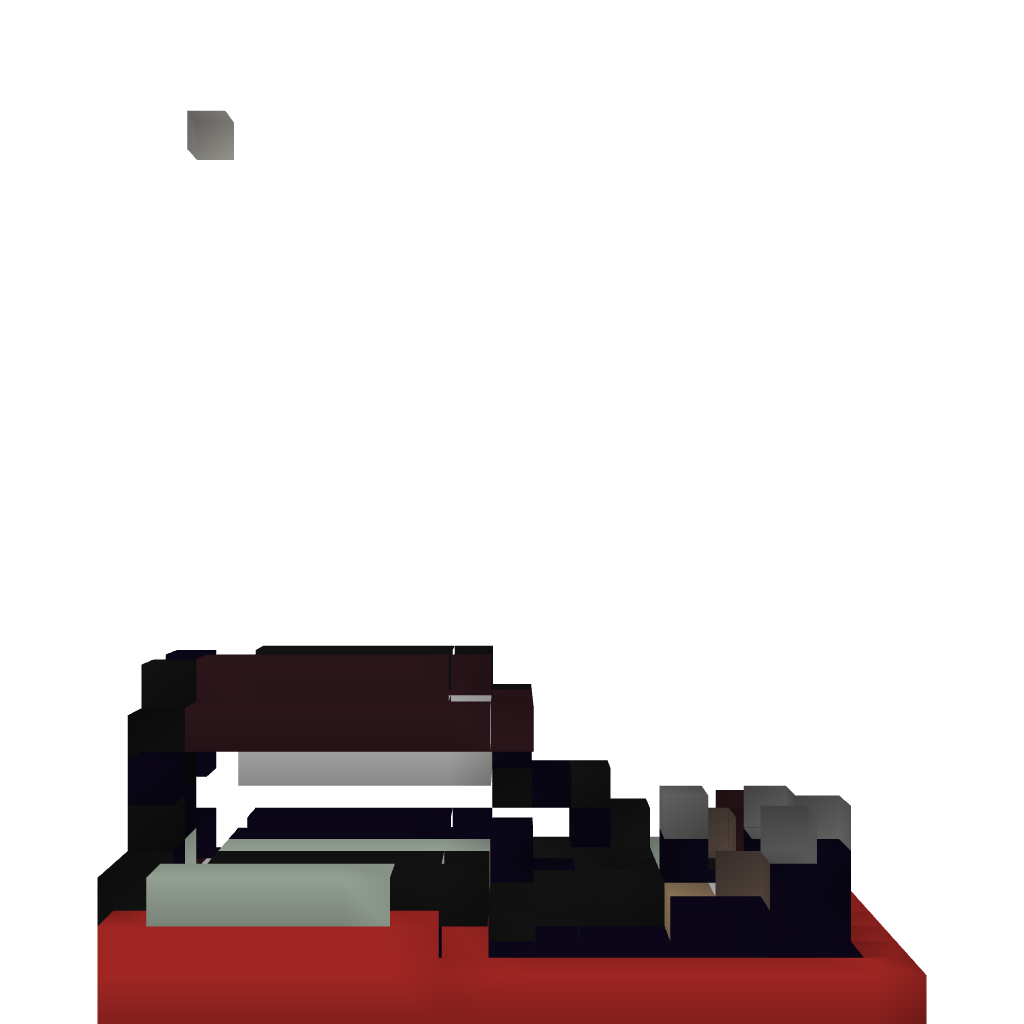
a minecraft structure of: Biggest Cannon Ever!